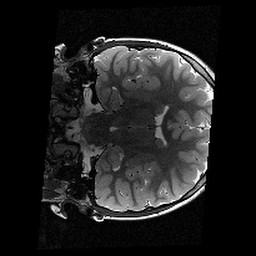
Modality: T2w
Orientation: coronal
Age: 9
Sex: female
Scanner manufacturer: siemens
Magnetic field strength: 3 T
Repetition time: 9.23 s
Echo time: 0.067 s